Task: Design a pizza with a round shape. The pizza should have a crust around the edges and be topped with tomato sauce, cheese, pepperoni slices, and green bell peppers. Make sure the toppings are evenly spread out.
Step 39:
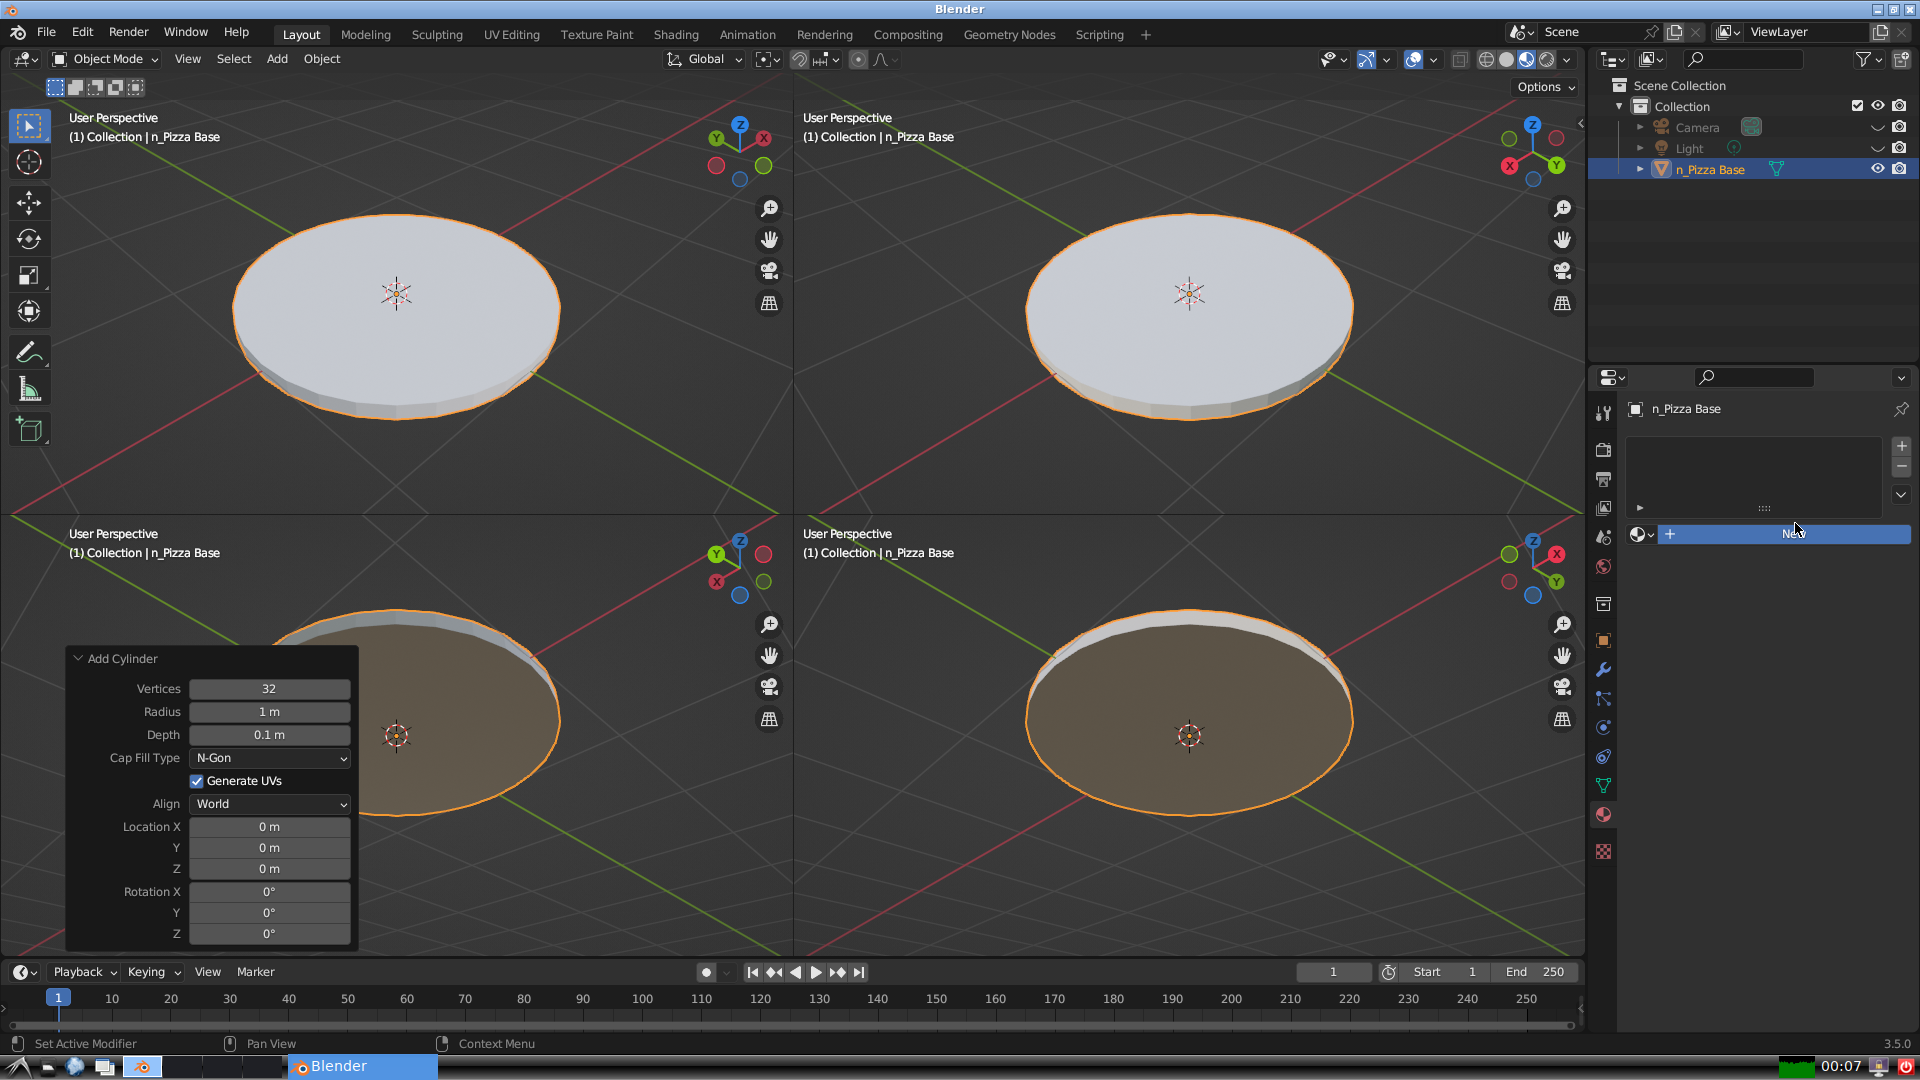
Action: {"mouse_move": [1604, 815]}